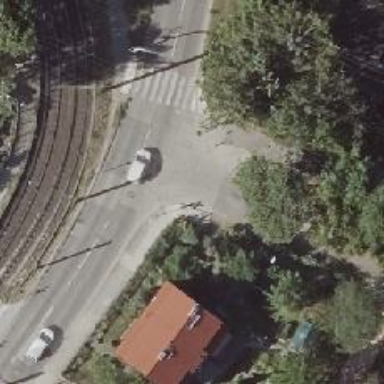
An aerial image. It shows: Road with "give way" sign.